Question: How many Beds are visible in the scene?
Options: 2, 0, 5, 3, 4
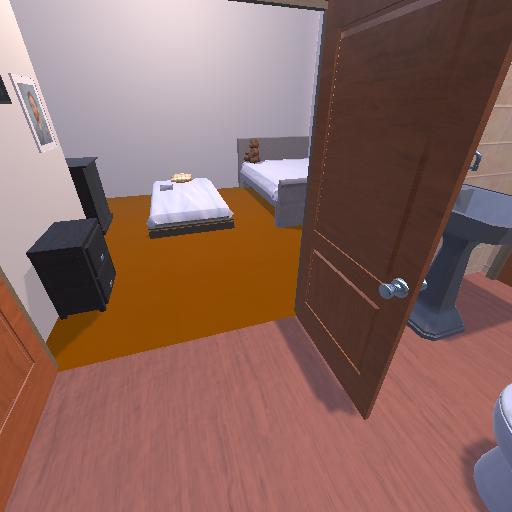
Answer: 2